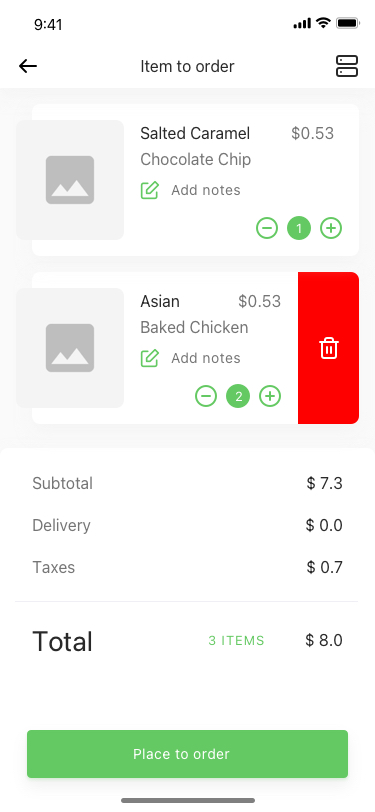
Text in this UI design:
2
Asian
Baked Chicken
$0.53
Add notes
Salted Caramel
Chocolate Chip
1
$0.53
Add notes
Item to order
Place to order
Subtotal
Delivery
Taxes
3 items
$ 7.3
$ 0.0
$ 0.7
$ 8.0
Total